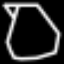
Label: octagon